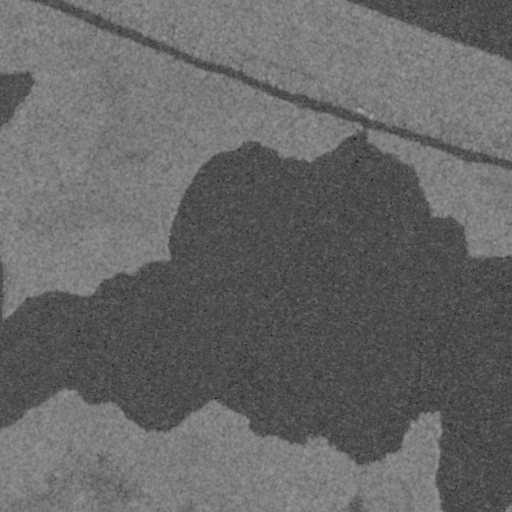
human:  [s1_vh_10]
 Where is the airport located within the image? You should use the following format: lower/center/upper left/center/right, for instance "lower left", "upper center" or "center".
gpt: The airport is located in the upper center of the image.
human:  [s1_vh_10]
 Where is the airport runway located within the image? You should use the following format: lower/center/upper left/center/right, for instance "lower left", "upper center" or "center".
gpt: The airport runway is located in the upper center of the image.
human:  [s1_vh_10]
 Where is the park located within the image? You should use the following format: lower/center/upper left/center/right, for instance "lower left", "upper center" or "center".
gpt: The park is located in the upper right of the image.
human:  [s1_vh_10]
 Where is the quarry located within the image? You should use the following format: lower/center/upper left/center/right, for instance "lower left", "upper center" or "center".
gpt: There is no quarry in the image.

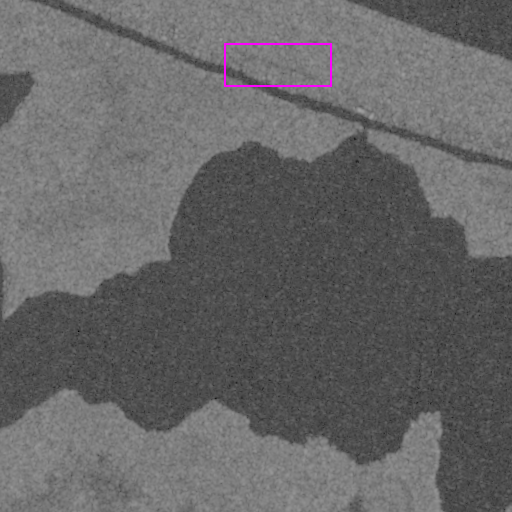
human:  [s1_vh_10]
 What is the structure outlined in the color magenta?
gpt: The structure outlined in magenta is an airport.
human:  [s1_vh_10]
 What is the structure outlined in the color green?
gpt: There is no green outline.